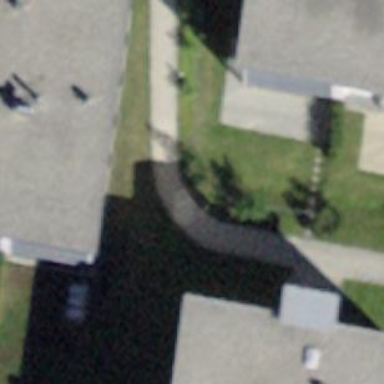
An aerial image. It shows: Footway made of brick pavers.